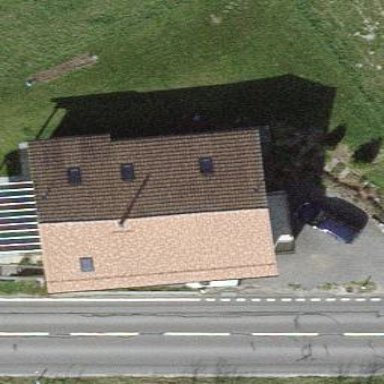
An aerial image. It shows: Simple house.